Aerial crown-view tile of a tropical tree (Barro Colorado Island, Panama), acquired 20250414:
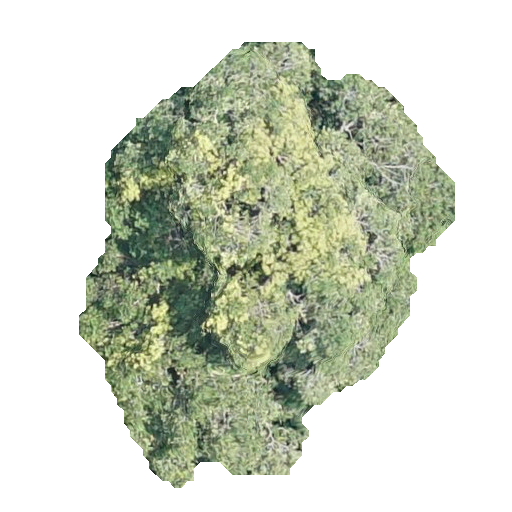
Species: Calophyllum longifolium
GBIF accepted scientific name: Calophyllum longifolium
Crown area: 164.796 m²